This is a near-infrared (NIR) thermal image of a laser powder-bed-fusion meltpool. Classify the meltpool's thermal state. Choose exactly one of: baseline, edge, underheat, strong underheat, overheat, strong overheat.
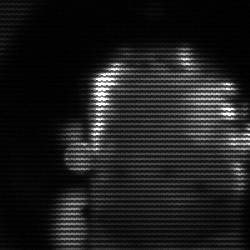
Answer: baseline